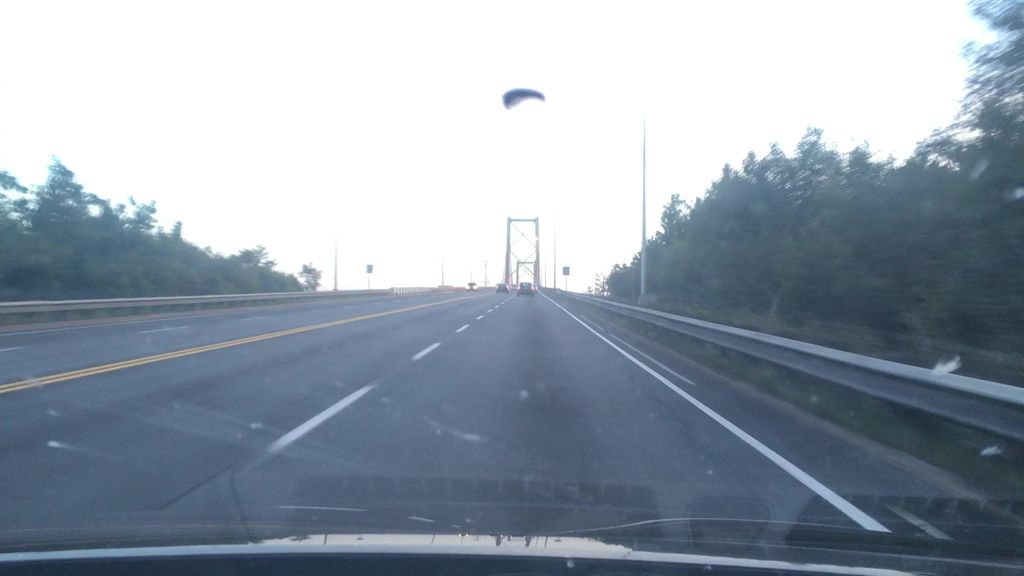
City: halifax